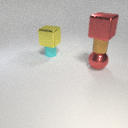
large red metal sphere below small brown rubber cylinder